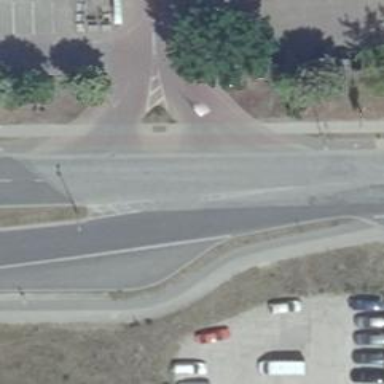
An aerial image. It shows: Uncontrolled crossing with central island on the road.